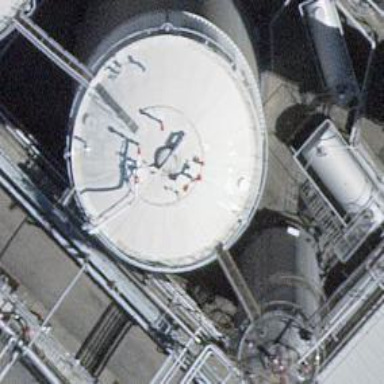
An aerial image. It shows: Storage tank that is man-made.